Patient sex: M
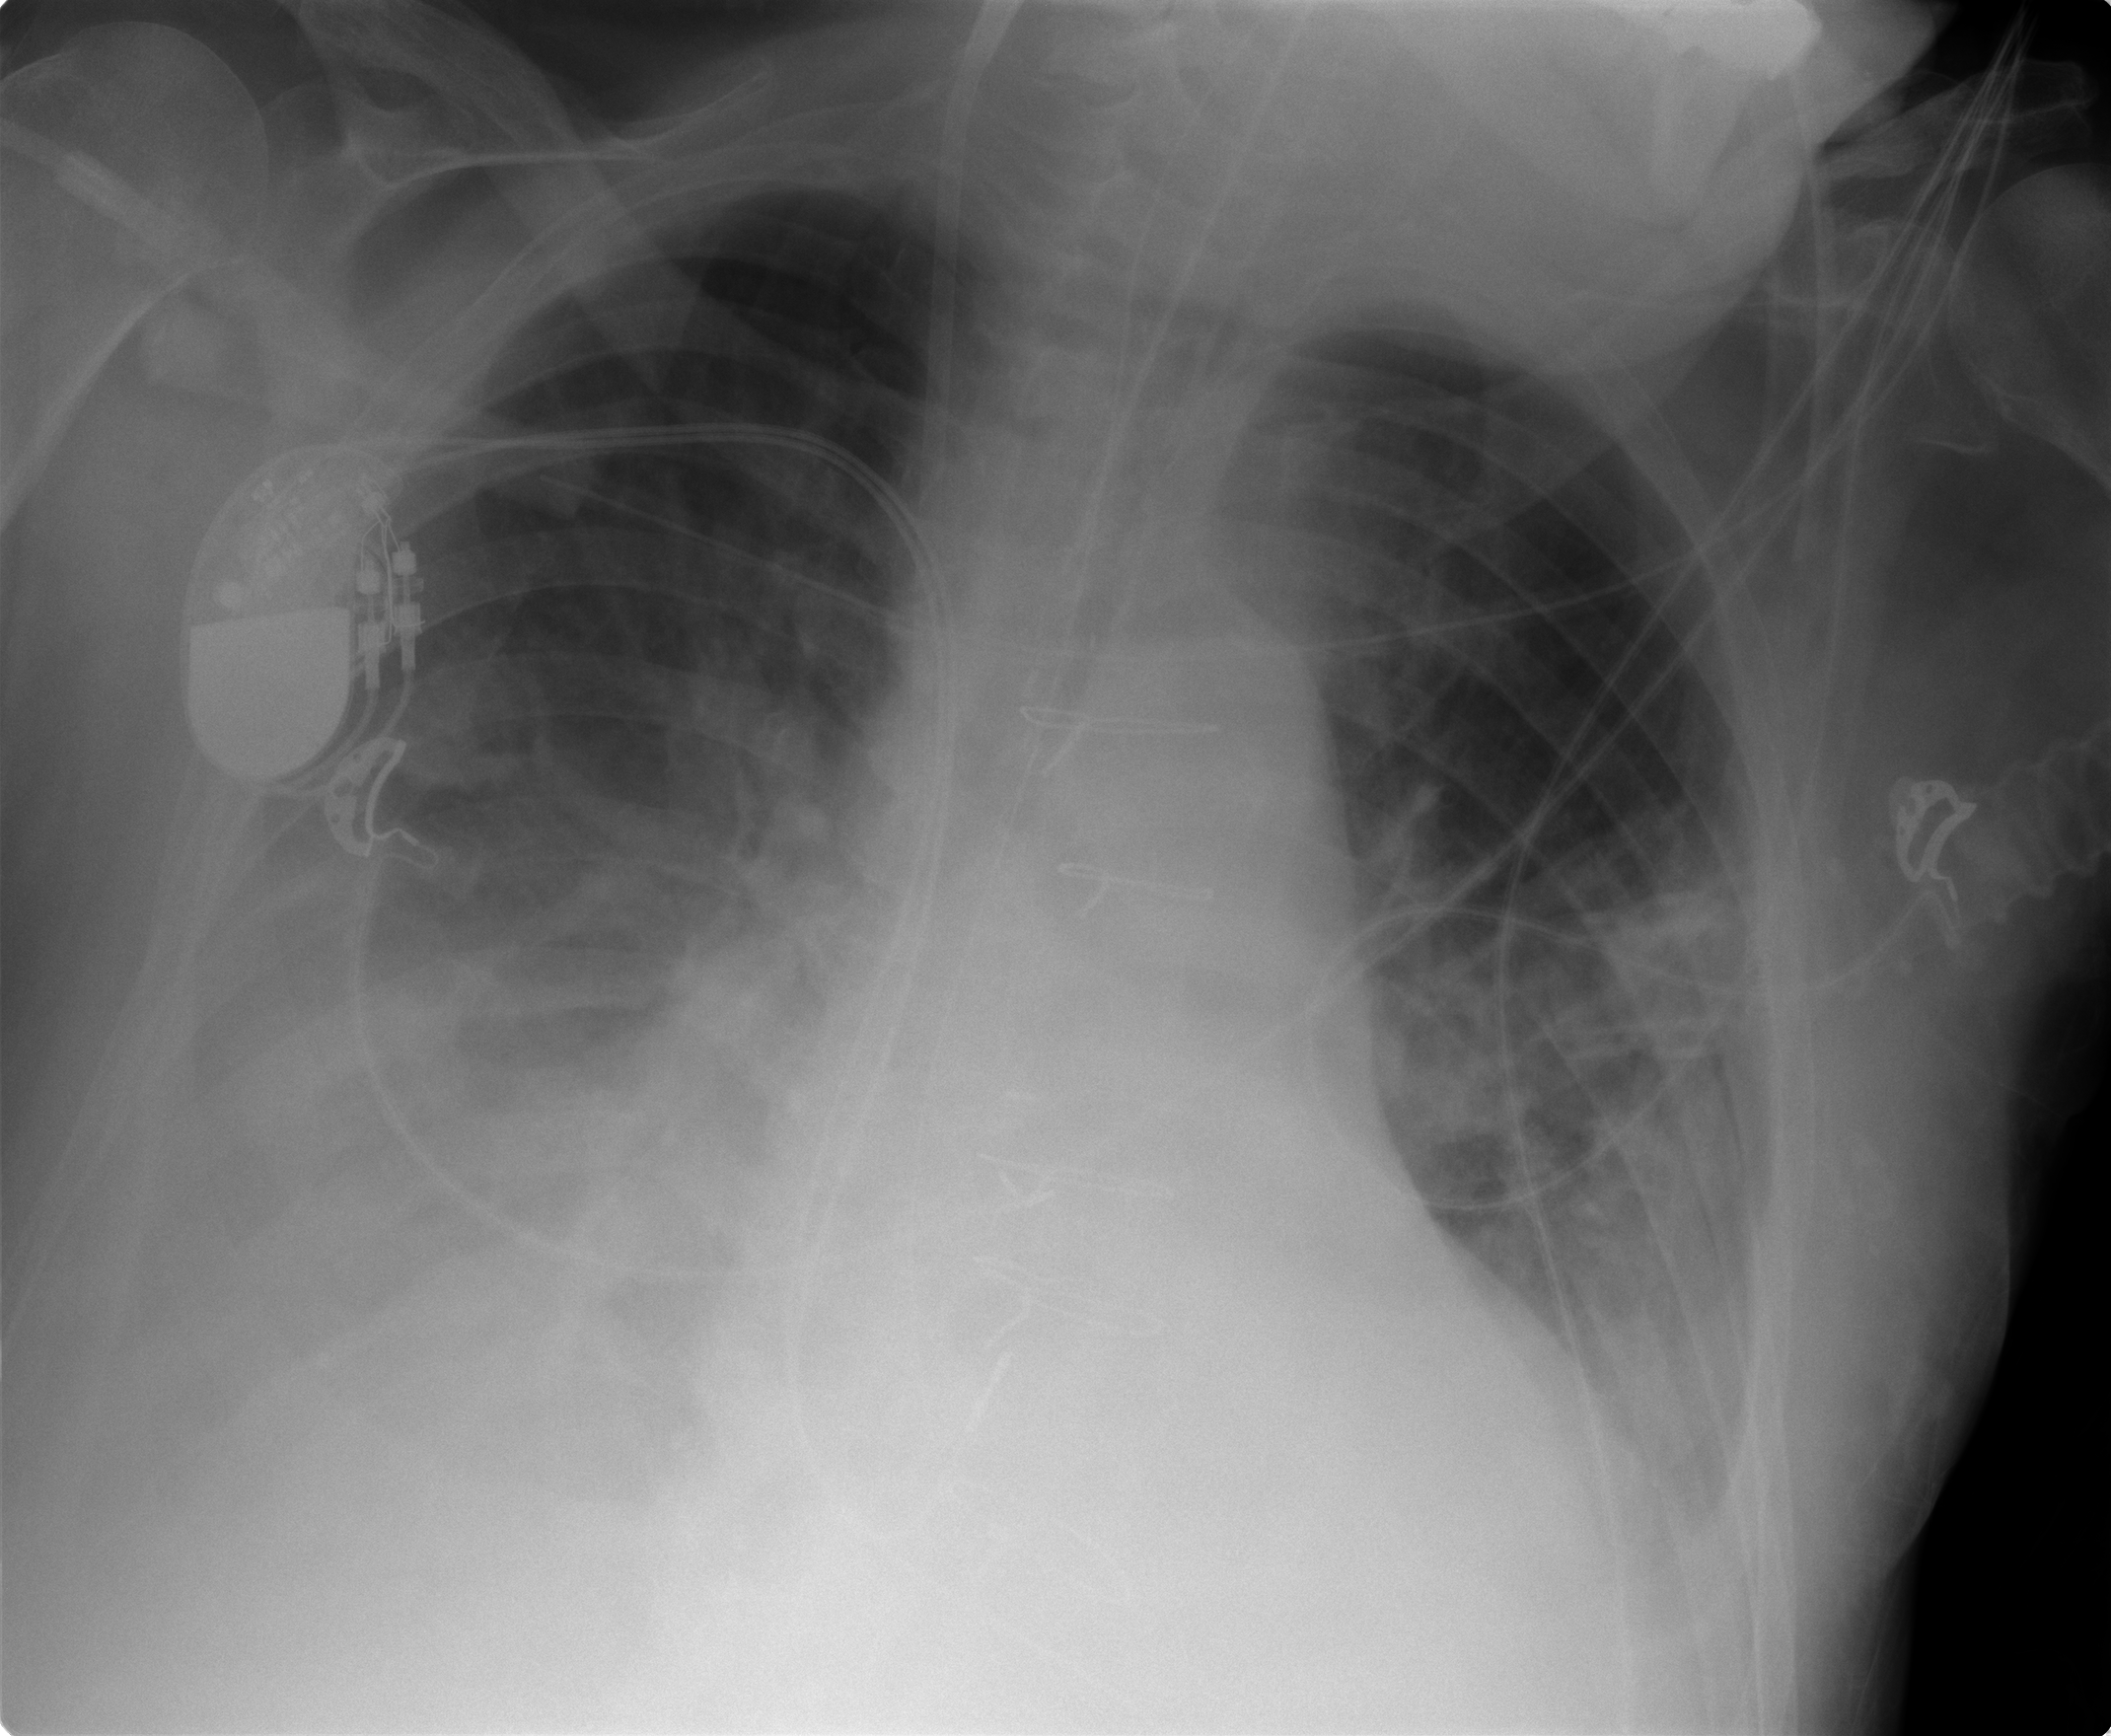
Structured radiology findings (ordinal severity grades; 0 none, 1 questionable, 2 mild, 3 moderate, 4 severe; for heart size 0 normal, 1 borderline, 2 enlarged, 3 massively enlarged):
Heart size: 1
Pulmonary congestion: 3
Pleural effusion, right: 3
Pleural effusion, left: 2
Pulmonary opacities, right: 1
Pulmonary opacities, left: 1
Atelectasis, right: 3
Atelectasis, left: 2